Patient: sex F, age 65
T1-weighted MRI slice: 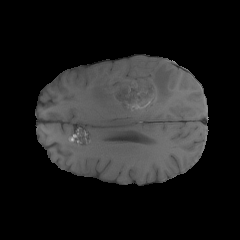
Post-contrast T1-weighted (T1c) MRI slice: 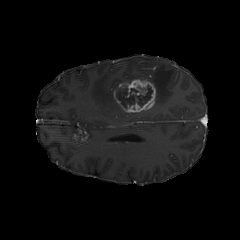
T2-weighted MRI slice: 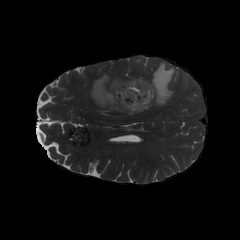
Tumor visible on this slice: yes
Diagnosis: Glioblastoma, IDH-wildtype
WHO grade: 4